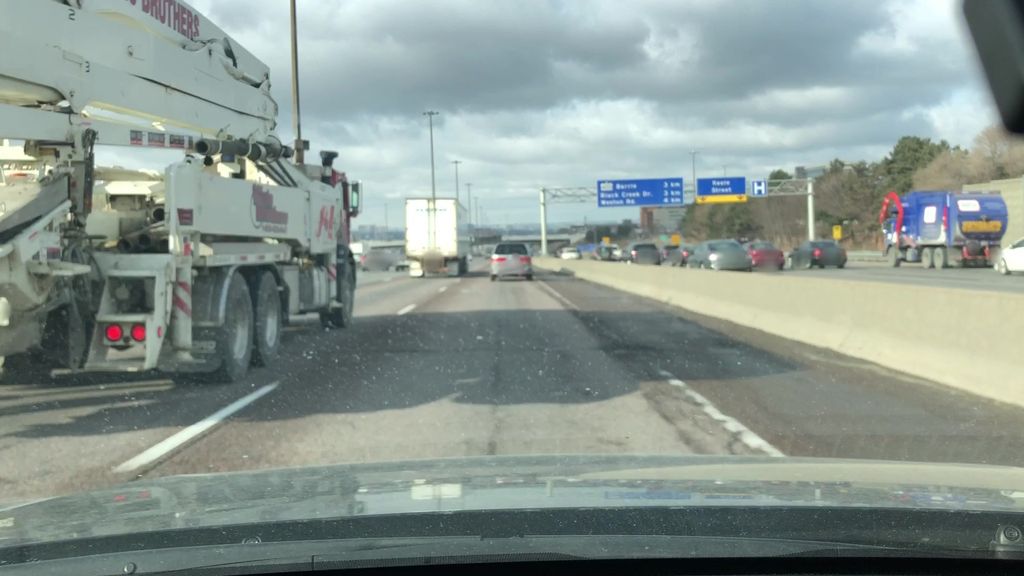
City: toronto